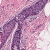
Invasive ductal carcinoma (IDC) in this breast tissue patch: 0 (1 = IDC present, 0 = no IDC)